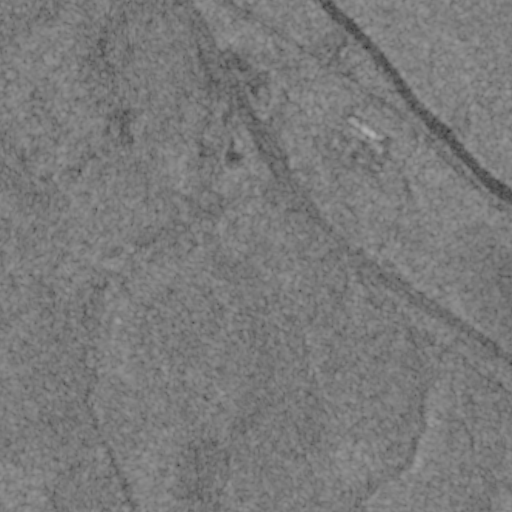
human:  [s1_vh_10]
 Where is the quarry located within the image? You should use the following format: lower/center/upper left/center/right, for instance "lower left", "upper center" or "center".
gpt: The quarry is located in the upper center of the image.
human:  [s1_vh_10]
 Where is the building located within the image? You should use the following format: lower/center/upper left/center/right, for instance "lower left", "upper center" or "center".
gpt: The building is located in the upper right of the image.
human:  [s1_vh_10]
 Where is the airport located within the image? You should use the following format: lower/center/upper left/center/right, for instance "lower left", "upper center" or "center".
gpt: There is no airport in the image.

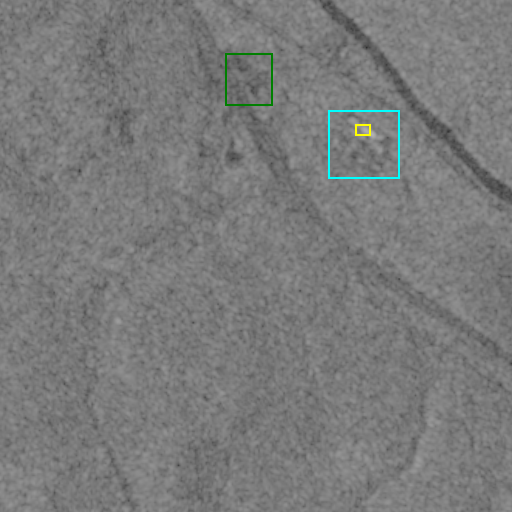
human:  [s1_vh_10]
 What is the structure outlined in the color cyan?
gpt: The structure outlined in cyan is a power substation.
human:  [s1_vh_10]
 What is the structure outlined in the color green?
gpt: The structure outlined in green is a quarry.
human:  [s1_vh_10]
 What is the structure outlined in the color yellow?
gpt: The structure outlined in yellow is a building.
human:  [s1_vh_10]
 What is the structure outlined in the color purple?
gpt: There is no purple outline.